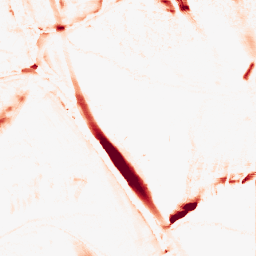
Category: morphological
Decomposition family: morphological_ellipse
Decomposition parameters: operation: opening
width: 10
height: 30
Upsampling method: sinc_hamming
Upsampling parameters: scale: 4
kernel_size: 8
Upsampling scale: 4